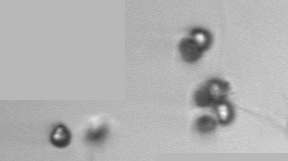
Label: Phaeocystis